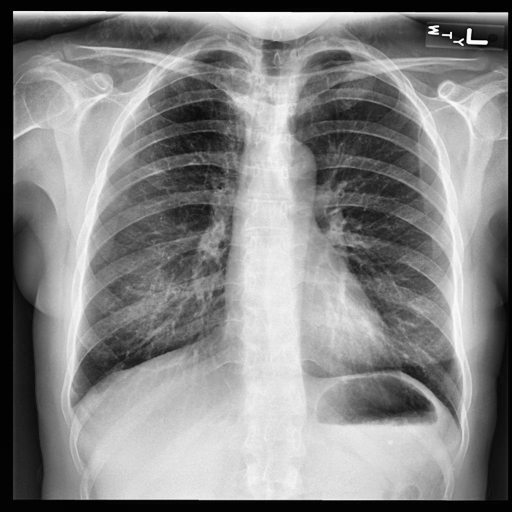
Finding: NORMAL